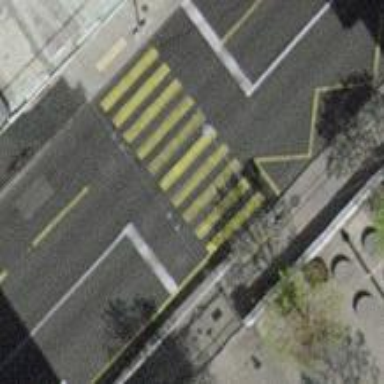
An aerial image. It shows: Asphalt footway with marked crossing equipped with traffic signals.